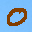
Label: 0